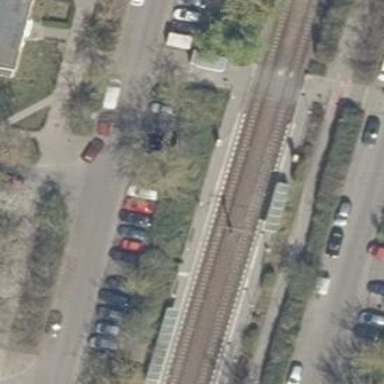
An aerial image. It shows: Platform for public transport with shelter. It is tram platform.